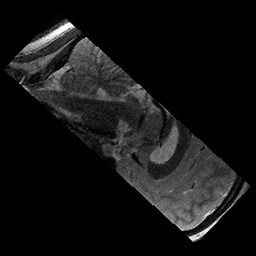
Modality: T2w
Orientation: sagittal
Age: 13
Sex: female
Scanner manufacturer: siemens
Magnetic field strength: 3 T
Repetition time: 9.23 s
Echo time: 0.067 s